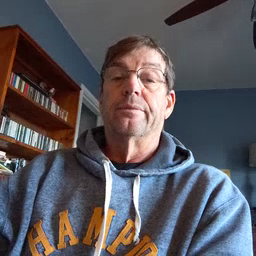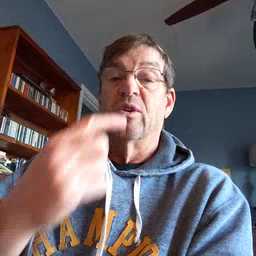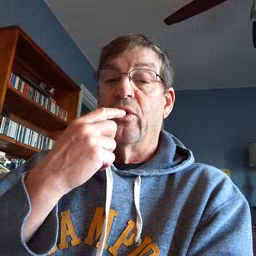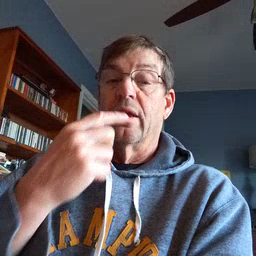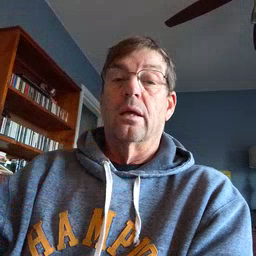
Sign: tooth